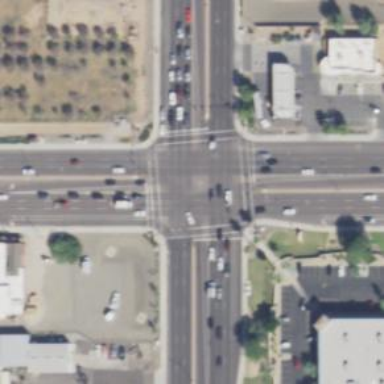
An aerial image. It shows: Footway crossing equipped with traffic signals.